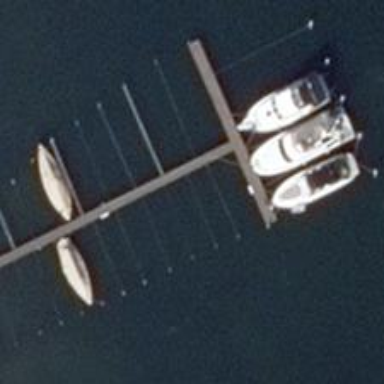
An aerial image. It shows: Man-made pier.